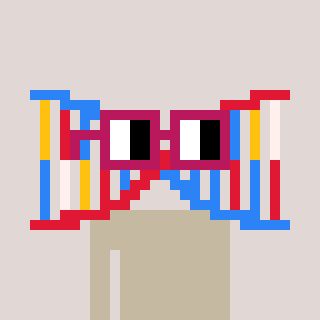
a pixel art character with square dark red glasses, a dna-shaped head and a grayscale-colored body on a warm background